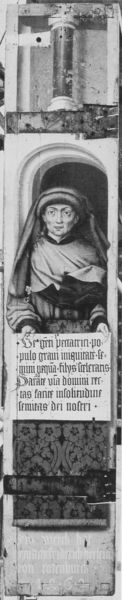
Titel: Hochaltar, Seitenansicht des originalen Schreines mit Prophet Isaias und Inschrift
Künstler: Friedrich Herlin
Standort: Nördlingen
Institution: St. Georg
Schlagwörter: mann, umhang, weiß, blumen, fenster, frau, grau, mund, nase, schwarz, säule, zeichnung, blick, blüten, gebäude, schleier, tuch, hochformat, ornament, architektur, arme, augen, bibel, gesicht, kleidung, sehen, bildnis, hände, porträt, brüstung, kirche, figur, gewand, mantel, gotik, lippen, skulptur, balkon, kopfbedeckung, schrift, bogen, mauer, graphik, friedrich, kopftuch, ernst, inschrift, brauen, lesen, foto, fotografie, rechtecke, schild, buch, kloster, druck, stich, illustration, schwarzweiß, text, buchstaben, nonne, beschriftung, beten, altar, kapitell, scharniere, mittelalter, mönch, elisabeth, heilige, siegel, heilig, ornamentik, maria, turban, schrein, sakral, altdeutsch, latein, bogenfenster, buchmalerei, stimmer, verzogen, buchmalerie, ex libris, fraua, herlin, nördlingen, schwarzg, textur, stext, ninne